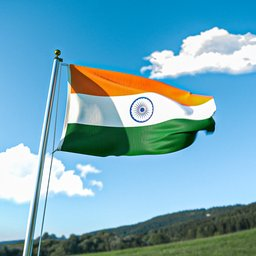
Label: decoration